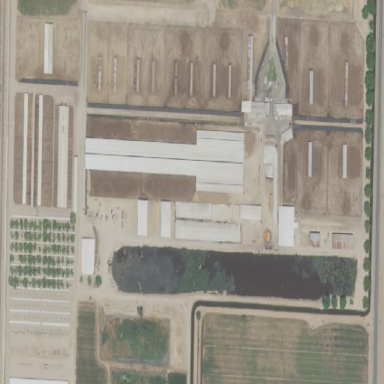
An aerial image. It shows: Farmyard area.